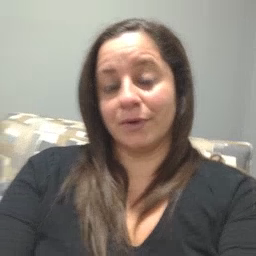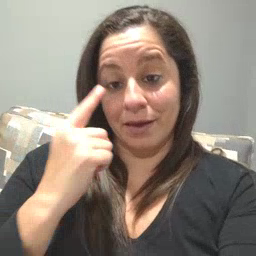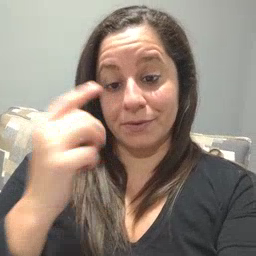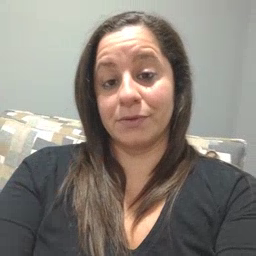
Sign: eye